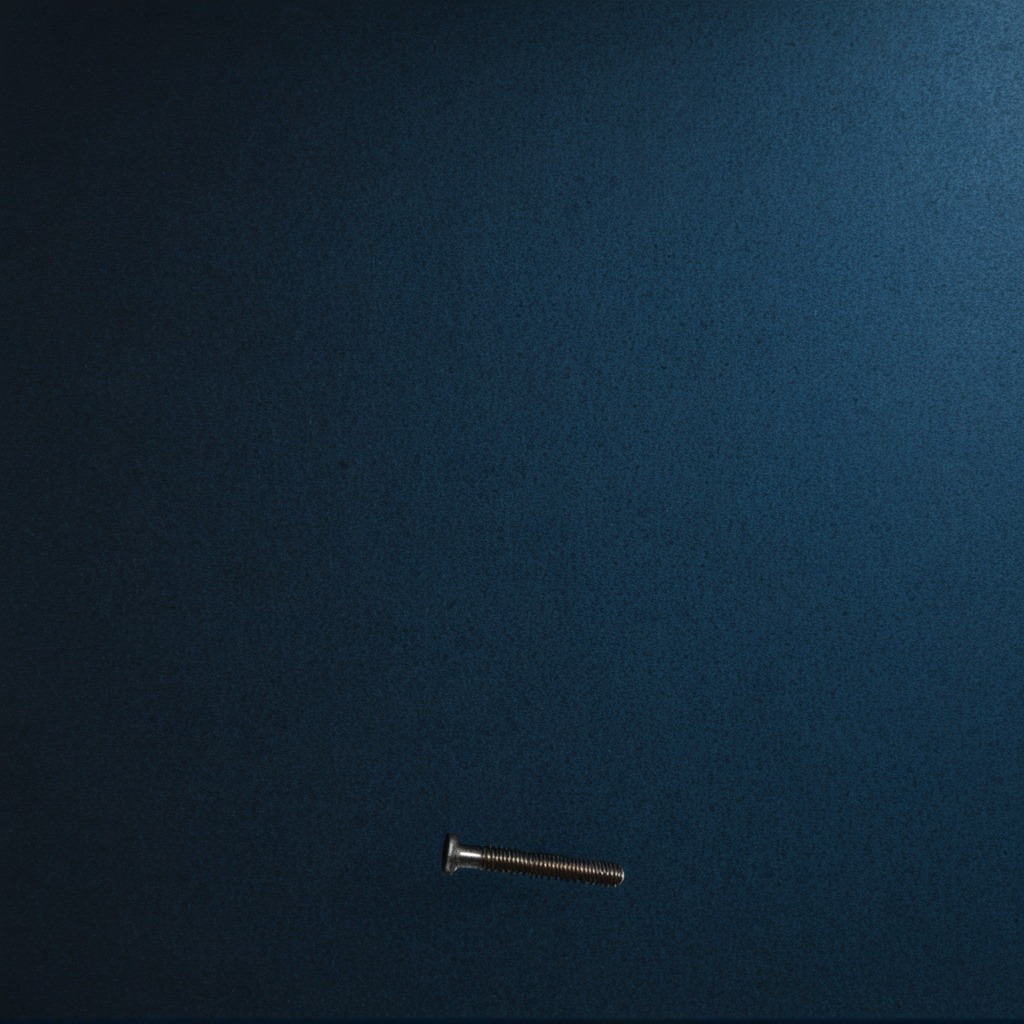
A metal screw is lying on a clean granite tabletop covered with a blue rubber mat inside a workshop at night dim ambient light soft shadows worn but beneath the mat